Question: i have an View Controller(A) that is embedded in a Navigation Controller, and from which I'm doing a modal segue to another View Controller (B) which is inside another Tab View Controller, my question is how can I navigate from B back to A, I created a modal segue from B to the navigation controller in which is A and i perform that segue but I'm getting "Receiver A has no segue with identifier 'mySegue'", if I do a segue directly to A then I don't have the navigation controller displayed in the view anymore, i guess is due to the fact that is never initialized.

Can please someone point me to a solution?
Thanks a lot!
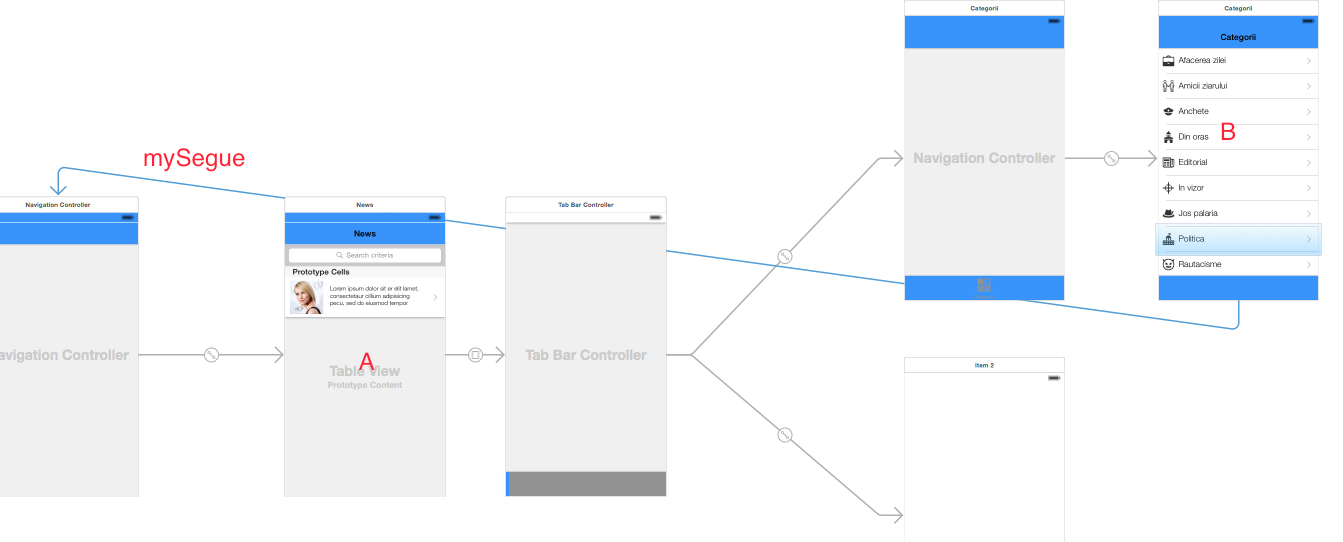
Answer: When adding a segue to the previous viewController which may or may not be on the navigation stack, you don't go back to that controller, but instead create a new instance of the controller that will be pushed on the stack, creating a loop that will just use way too much memory. In this case, your stack would have 'ABA' controllers, instead just 'A', if the segue worked.
What you really need is to go back in the navigation stack, depending on how exactly you added the controller to the stack. Because you used a modal segue, that means that your A controller also has to dismiss the B controller by using <URL>, which will show the A controller once again.
I suggest you look into <URL> to pass the message back to A once B has finished to dismiss it.